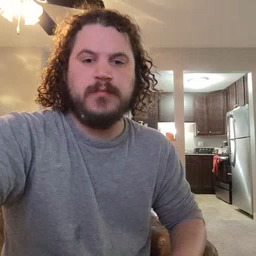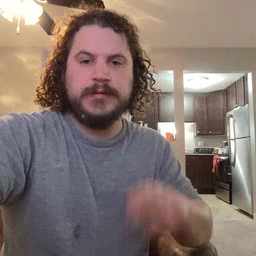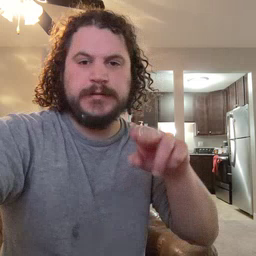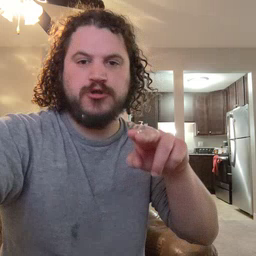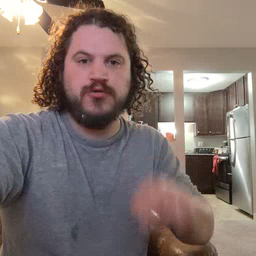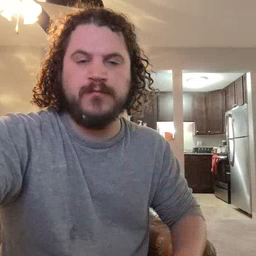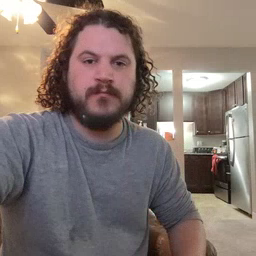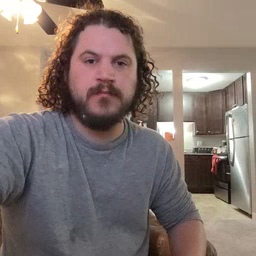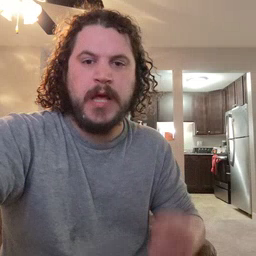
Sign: chair